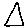
Label: triangle